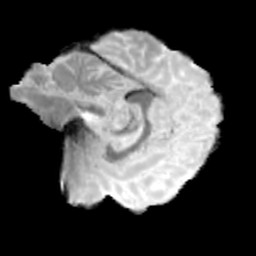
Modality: MD
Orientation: sagittal
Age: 19
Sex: female
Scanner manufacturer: siemens
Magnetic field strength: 3 T
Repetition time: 3.23 s
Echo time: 0.0892 s